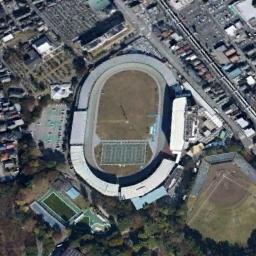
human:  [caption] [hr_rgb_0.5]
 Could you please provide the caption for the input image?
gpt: Many buildings of different shapes are beside the stadium .

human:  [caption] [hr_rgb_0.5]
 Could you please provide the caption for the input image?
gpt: Oval stadium is built between residential areas, Next to the forest and lawn .

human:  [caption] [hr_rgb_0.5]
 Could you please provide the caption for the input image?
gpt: The stadium is next to some buildings and trees .

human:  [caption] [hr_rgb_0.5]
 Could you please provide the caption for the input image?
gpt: This stadium has a row of silver signs on each side .

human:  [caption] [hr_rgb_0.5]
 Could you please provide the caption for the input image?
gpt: There are many buildings and some green trees beside the stadium .